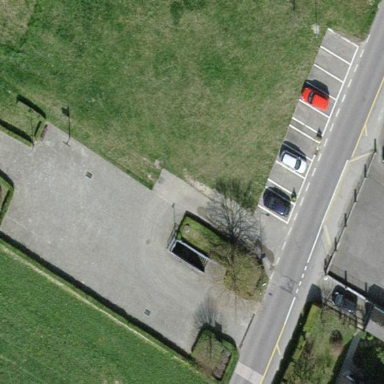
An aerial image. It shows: Parking area.